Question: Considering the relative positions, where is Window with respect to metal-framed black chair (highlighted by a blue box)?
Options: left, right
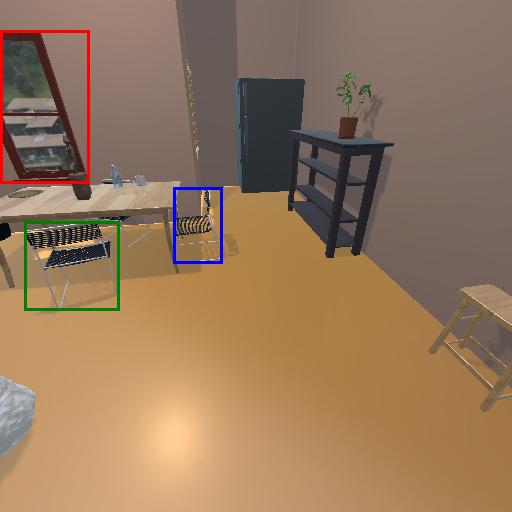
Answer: left